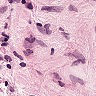
Metastatic tissue present: no